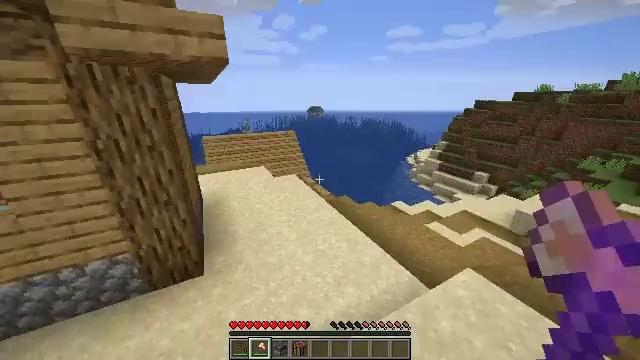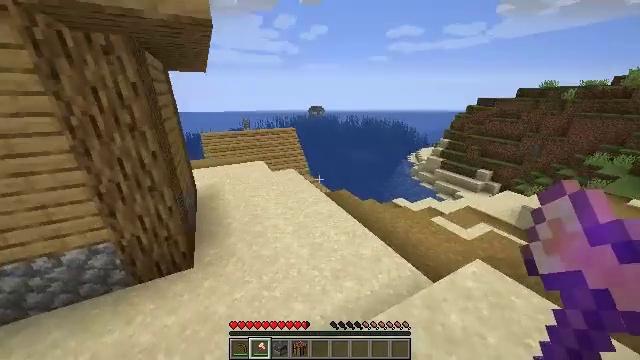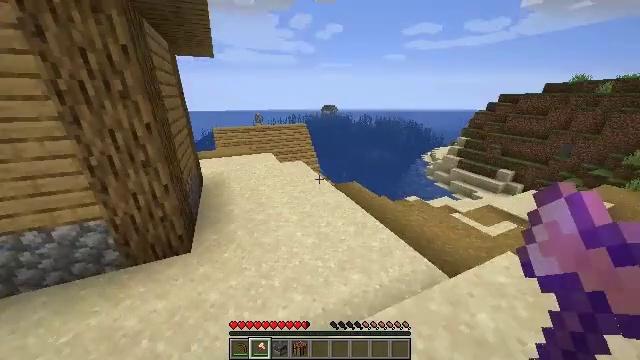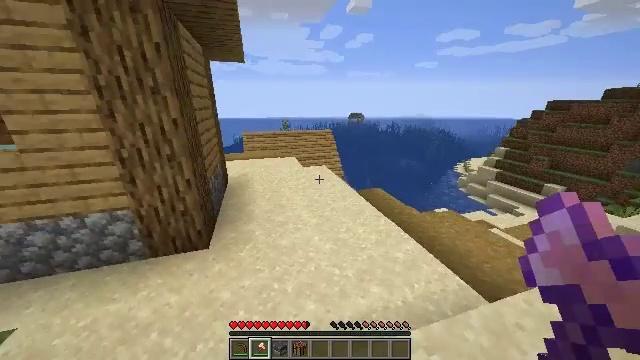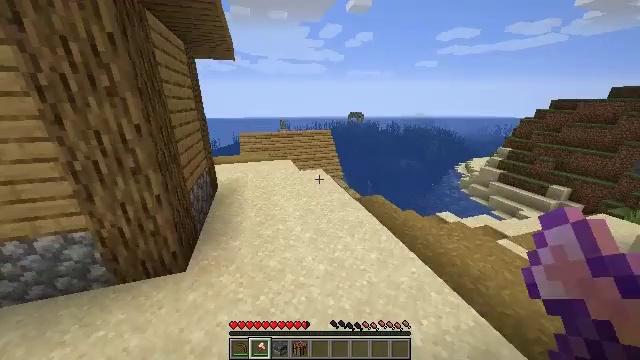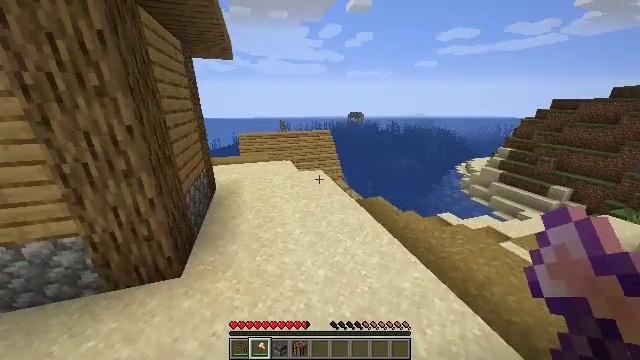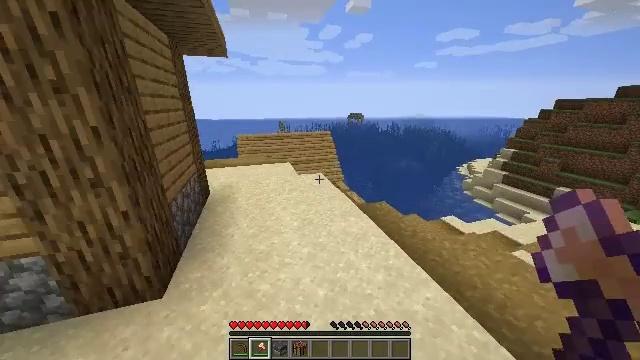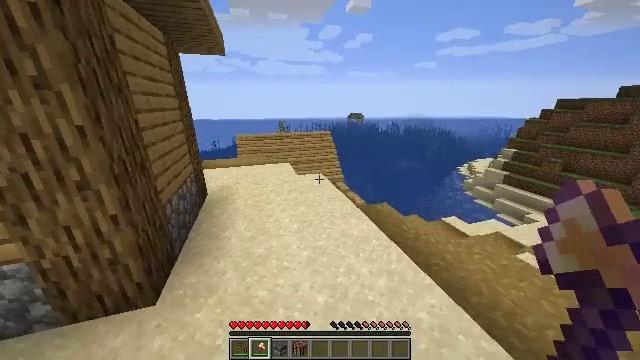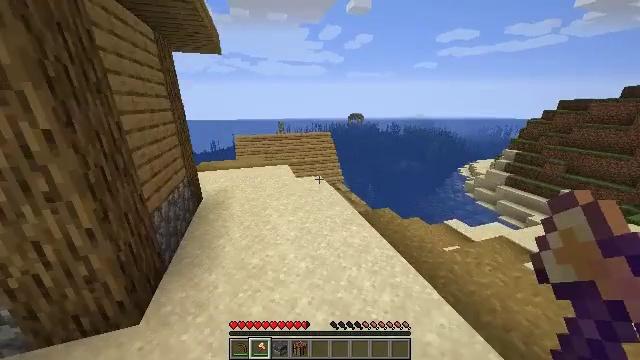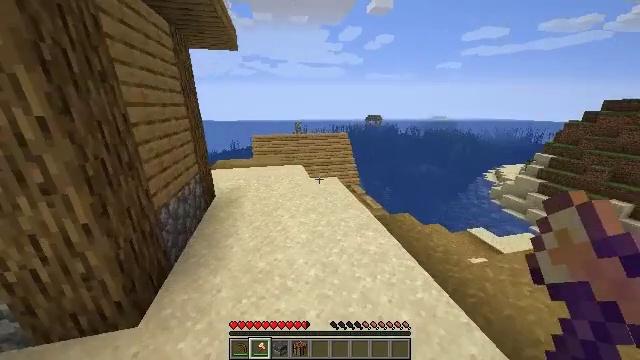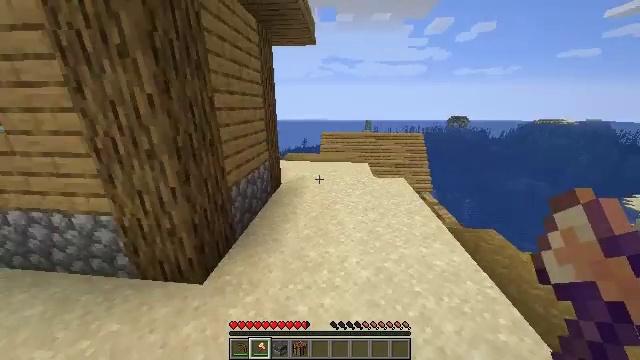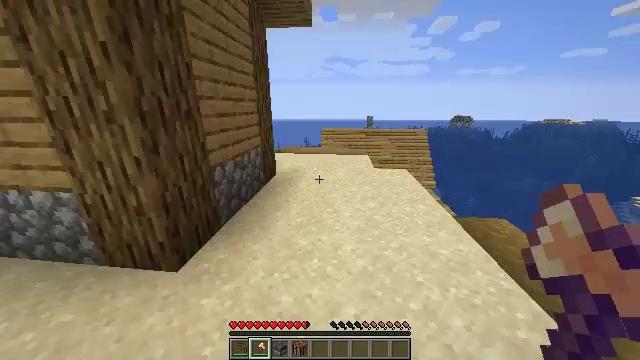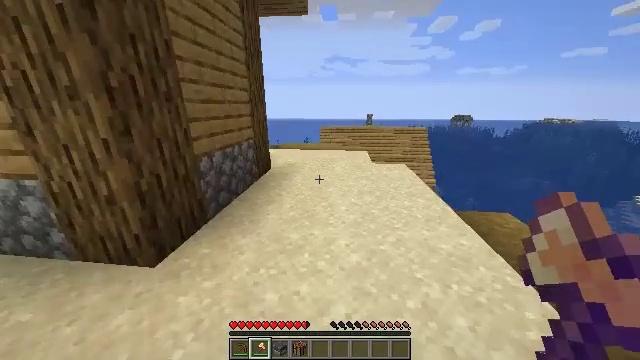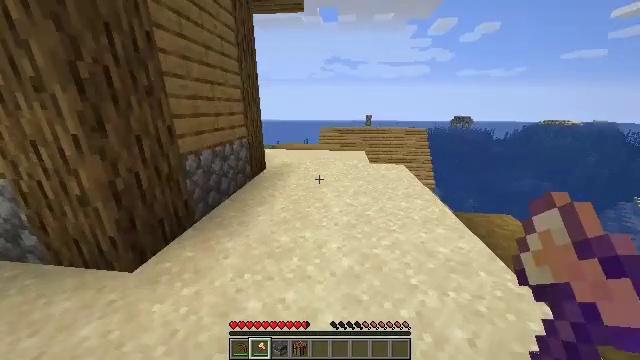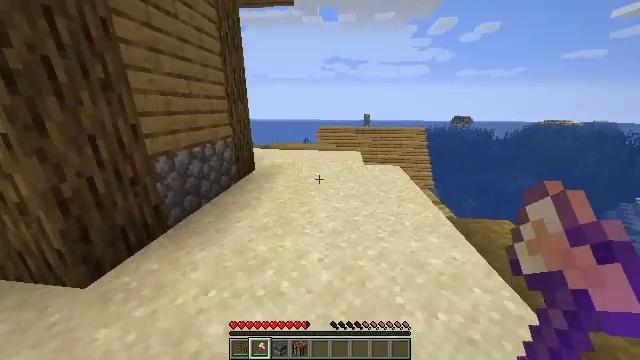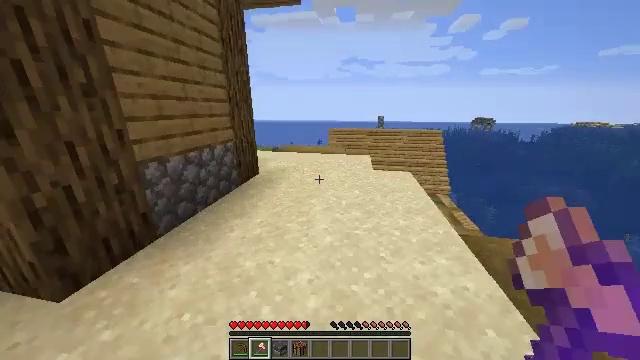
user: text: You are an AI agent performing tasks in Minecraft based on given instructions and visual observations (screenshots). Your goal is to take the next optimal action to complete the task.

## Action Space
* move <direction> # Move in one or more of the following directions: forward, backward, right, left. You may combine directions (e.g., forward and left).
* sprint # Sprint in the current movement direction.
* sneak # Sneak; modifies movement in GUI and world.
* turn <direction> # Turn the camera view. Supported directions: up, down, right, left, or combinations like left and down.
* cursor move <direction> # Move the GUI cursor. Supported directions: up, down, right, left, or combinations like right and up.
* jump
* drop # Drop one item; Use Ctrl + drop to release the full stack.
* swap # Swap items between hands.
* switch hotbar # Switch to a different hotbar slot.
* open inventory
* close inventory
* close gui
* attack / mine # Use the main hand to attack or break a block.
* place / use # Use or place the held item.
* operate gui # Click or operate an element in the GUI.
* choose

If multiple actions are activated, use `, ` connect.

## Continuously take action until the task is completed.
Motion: motion action
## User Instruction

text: Left click on the blast furnace to break it.
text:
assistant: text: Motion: move forward
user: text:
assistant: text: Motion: move forward, turn left
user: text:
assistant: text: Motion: move forward, turn left and up
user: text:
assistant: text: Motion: move forward
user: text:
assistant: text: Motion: move forward
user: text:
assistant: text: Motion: move forward
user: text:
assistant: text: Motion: move forward
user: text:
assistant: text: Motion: move forward
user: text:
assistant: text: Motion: move forward and move right, turn left
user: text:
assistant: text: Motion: move forward and move right, turn left
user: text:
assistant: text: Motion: move forward and move right
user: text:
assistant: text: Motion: move forward and move right
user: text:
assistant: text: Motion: move forward and move right
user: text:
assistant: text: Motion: move forward and move right
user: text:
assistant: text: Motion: move forward and move right, turn left
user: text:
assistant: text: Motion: move forward and move right, turn left
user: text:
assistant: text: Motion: move forward and move right, turn left and up
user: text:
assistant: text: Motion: move forward and move right, turn left and up
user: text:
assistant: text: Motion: move forward, turn left and up
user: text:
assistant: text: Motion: move forward, turn left and up
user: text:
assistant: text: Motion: move forward
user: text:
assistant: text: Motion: move forward
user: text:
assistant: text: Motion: move forward
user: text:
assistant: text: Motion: move forward
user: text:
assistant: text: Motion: move forward and move right
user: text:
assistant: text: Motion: move forward and move right
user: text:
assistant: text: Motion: move forward and move right
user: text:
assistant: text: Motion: move forward and move right, turn left
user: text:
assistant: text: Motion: move forward and move right, turn left and down
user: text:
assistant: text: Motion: move forward and move right, turn left and down